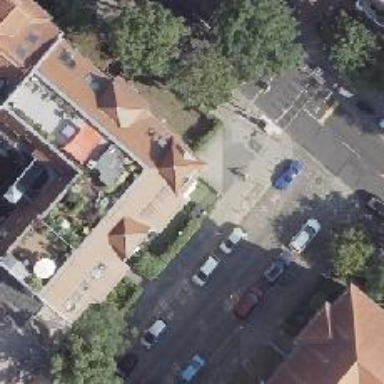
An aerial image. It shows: Pub.